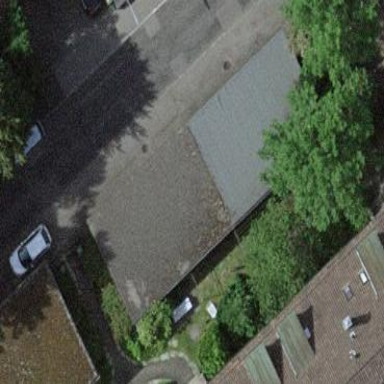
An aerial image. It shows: Group of garages.